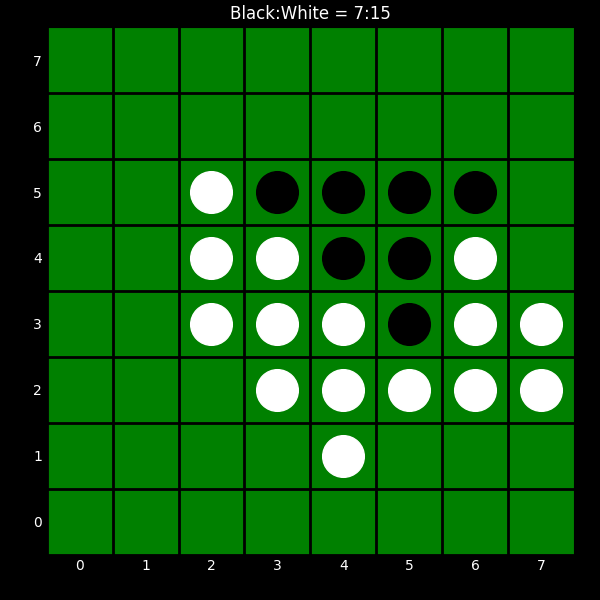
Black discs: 7
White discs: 15